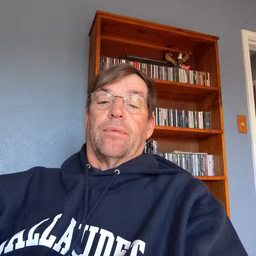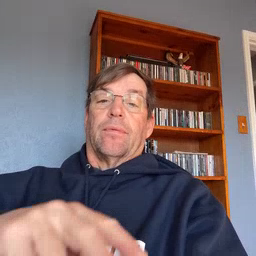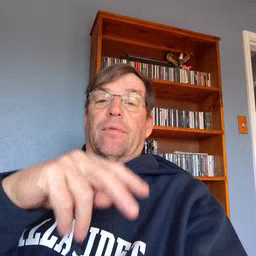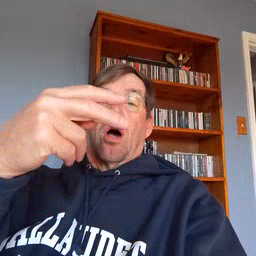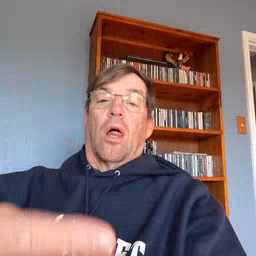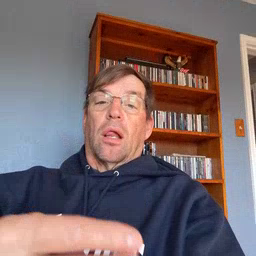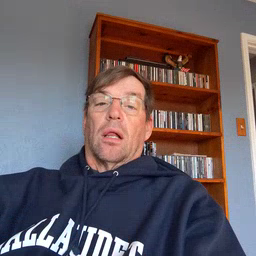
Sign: fall